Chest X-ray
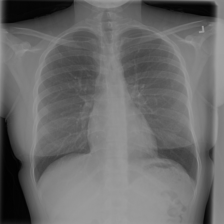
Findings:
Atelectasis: negative
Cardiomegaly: negative
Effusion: negative
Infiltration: negative
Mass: negative
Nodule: negative
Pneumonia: negative
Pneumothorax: negative
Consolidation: negative
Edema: negative
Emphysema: negative
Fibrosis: negative
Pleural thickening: negative
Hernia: negative